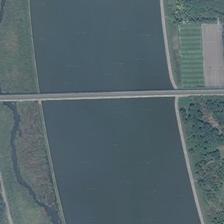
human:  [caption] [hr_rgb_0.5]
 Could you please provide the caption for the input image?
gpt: a long bridge is on a river with green plants in two sides .

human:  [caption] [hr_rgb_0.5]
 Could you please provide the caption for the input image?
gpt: a straight bridge acrosss a broad river and link to two roads .

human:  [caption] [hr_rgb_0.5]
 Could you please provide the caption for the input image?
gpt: two parts of city has been connected by the bridge over the river .

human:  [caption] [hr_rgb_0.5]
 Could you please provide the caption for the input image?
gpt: a bridge is on a river with many gray trees and buildings on two sides of it .

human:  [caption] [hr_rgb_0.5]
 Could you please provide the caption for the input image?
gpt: a part of a city is separated by a big river with a bridge on it .